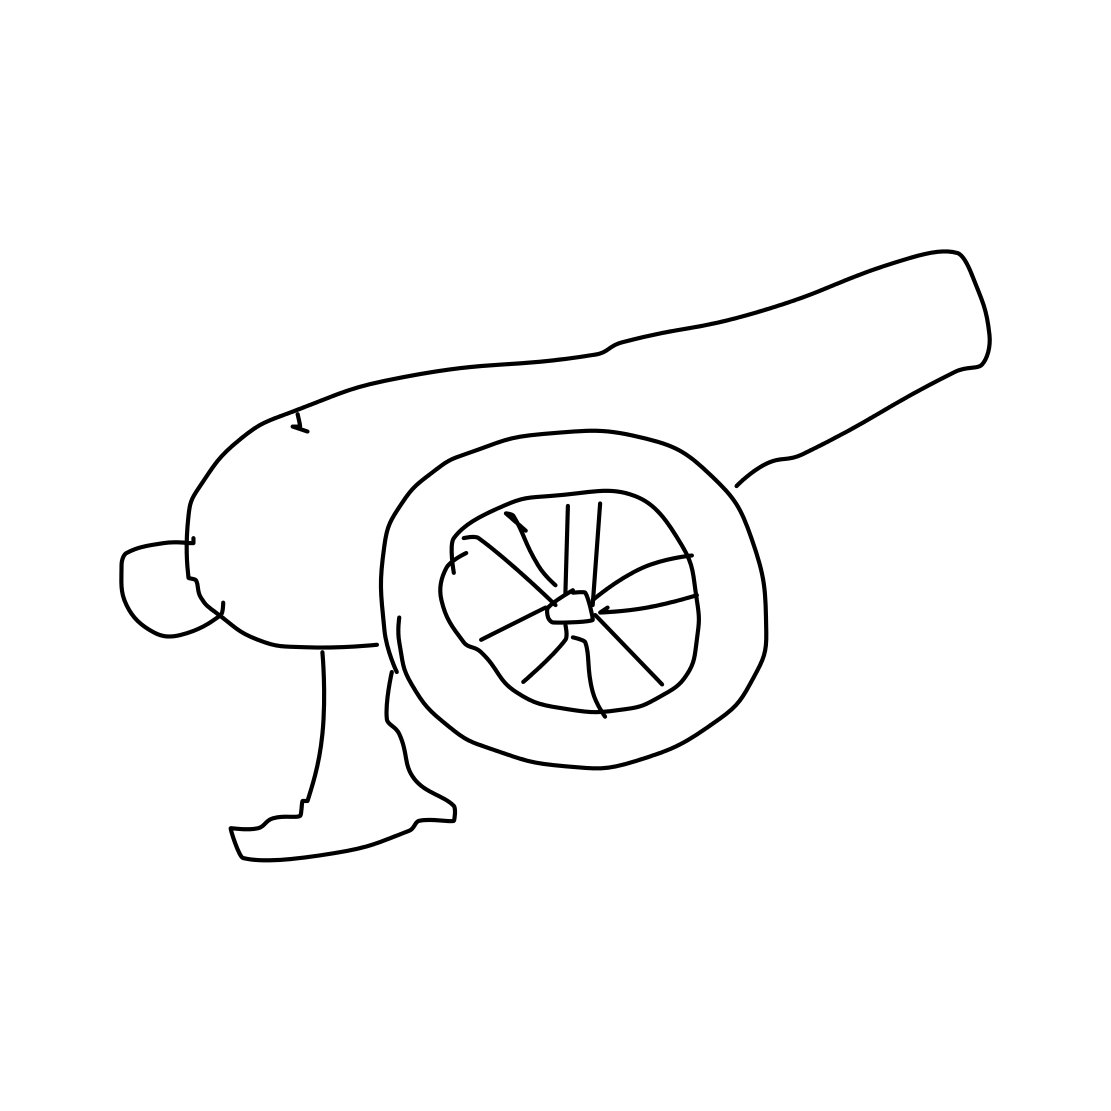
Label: cannon